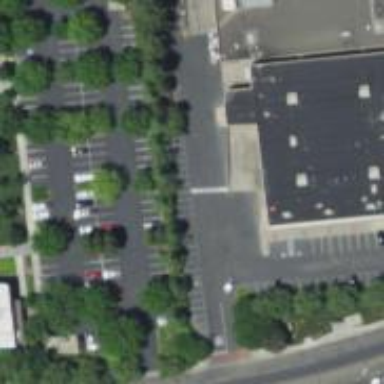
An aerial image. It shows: Retail building.